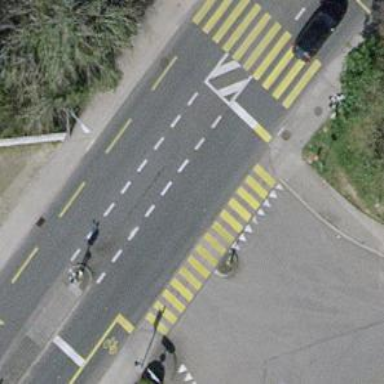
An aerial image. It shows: Marked road crossing with pedestrian island.